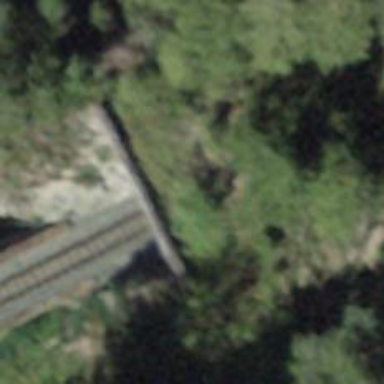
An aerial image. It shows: Narrow-gauge railway bridge with electrified tracks and single track passing over it.